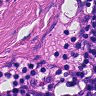
Metastatic tissue present: yes